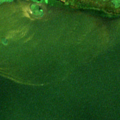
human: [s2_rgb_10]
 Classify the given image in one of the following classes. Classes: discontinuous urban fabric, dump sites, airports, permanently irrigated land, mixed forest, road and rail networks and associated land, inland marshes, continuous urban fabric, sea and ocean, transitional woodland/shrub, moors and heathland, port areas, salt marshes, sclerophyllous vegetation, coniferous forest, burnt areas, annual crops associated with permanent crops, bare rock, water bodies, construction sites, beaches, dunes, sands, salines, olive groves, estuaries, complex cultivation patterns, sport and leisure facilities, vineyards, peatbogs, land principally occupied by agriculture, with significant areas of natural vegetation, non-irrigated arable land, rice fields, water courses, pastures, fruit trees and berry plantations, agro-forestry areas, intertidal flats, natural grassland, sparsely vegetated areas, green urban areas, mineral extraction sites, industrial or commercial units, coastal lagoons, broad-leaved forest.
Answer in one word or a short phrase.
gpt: inland marshes, coastal lagoons